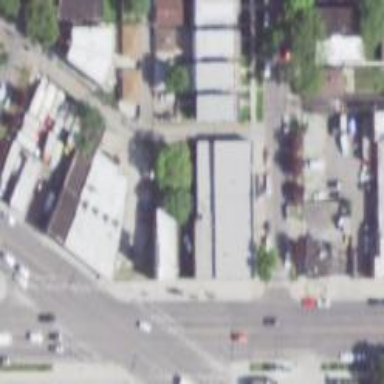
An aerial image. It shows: Alley classified as service road.